Interaction volume radius: 5 \u00c5
Interaction volume height: 10 \u00c5
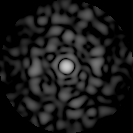
Disorder parameter: 0.8559